Question: Given the following four-coloring problem graph, where part of the region has been pre-colored, how many coloring combinations are there for the remaining region?
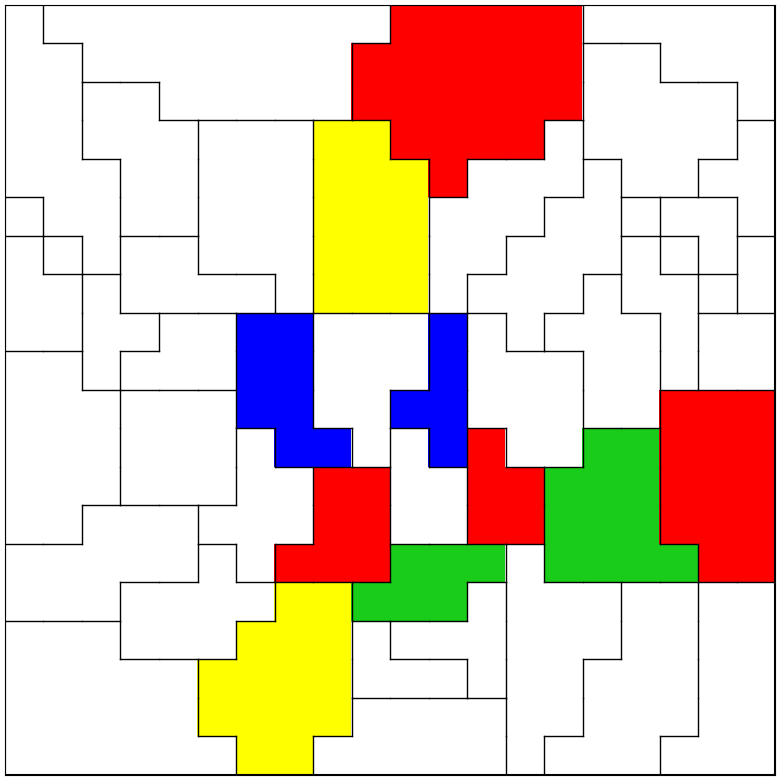
Answer: 885060